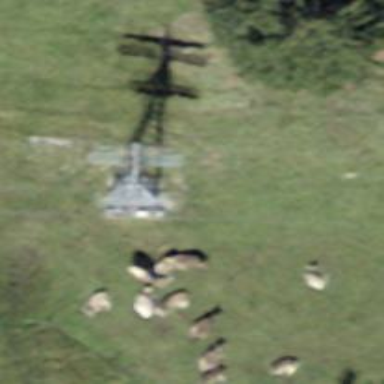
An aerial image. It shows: Pylon for aerialway.